Question: I am using 'flutter_screenutil: ^5.5.3+2'
and build_runner: ^2.0.4
after running the build runner
there is error in the builder of screenutlils

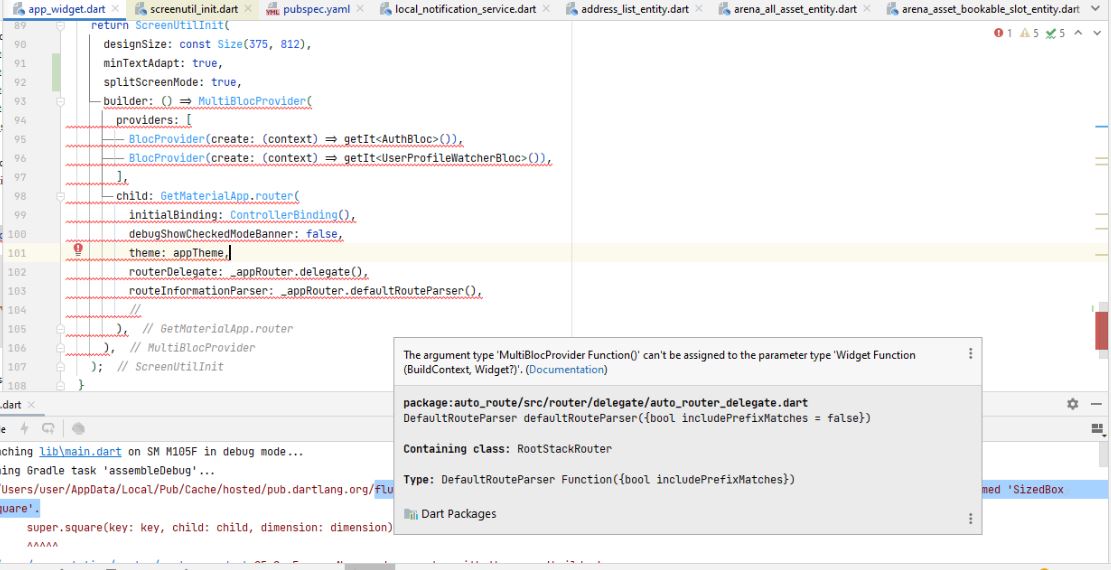
Answer: '''
use ScreenUtilInit like this
@override
Widget build(BuildContext context) {
// In first method you only need to wrap [MaterialApp] with [ScreenUtilInit] and that's it
return ScreenUtilInit(
builder: (_, child) {
return MaterialApp(
debugShowCheckedModeBanner: false,
title: 'Test',
theme: ThemeData(
primarySwatch: Colors.blue,
textTheme: TextTheme(bodyText2: TextStyle(fontSize: 30.sp)),
),
home: child,
);
},
child: HomePage(),
);
}
}
'''